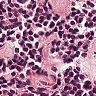
Metastatic tissue present: no